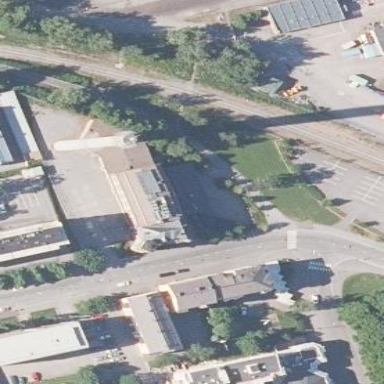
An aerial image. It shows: Commercial building.